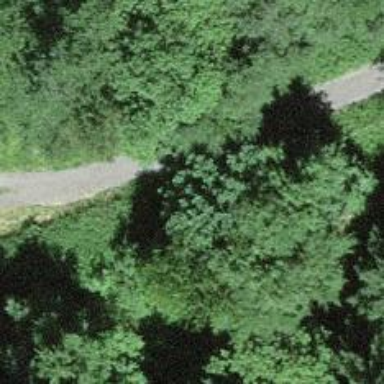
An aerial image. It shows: Path.